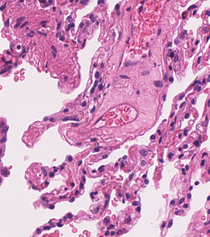
Tumor epithelial tissue: no
Tumor-associated stroma tissue: no
Normal tissue: yes